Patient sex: M
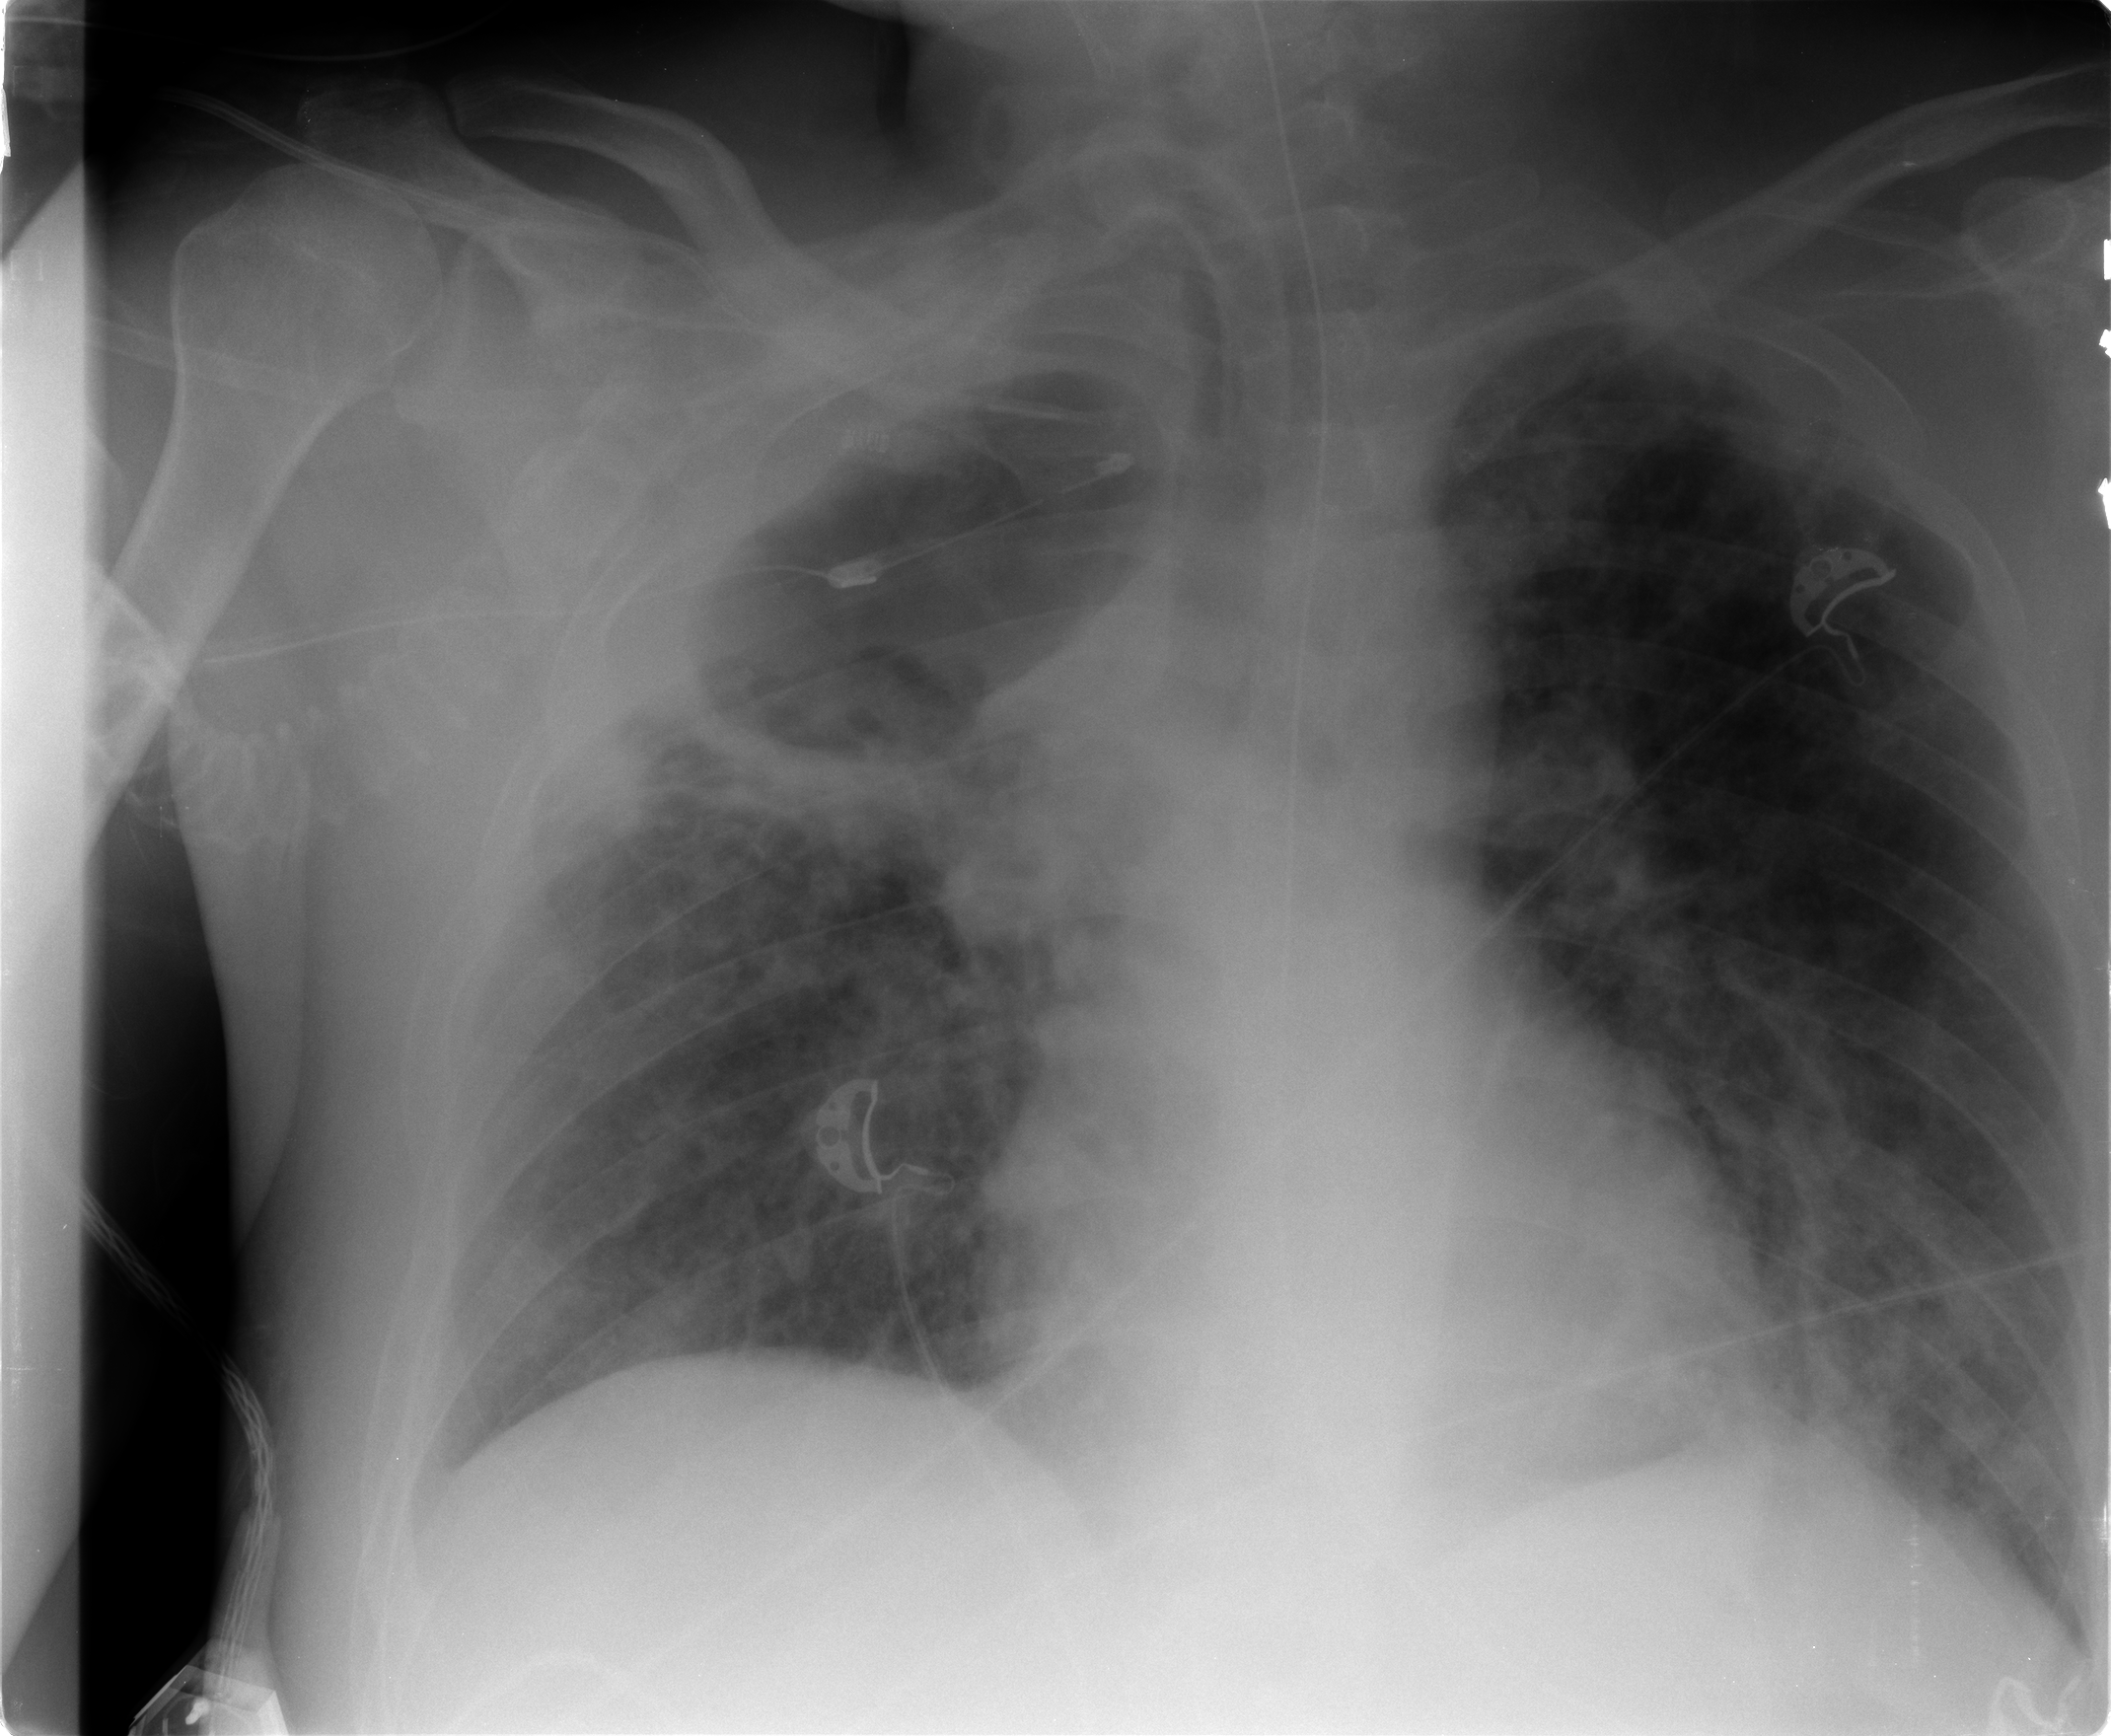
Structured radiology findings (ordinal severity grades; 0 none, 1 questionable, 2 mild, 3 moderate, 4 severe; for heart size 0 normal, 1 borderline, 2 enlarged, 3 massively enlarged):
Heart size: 1
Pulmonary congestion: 3
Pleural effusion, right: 1
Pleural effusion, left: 1
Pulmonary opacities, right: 2
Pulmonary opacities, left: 2
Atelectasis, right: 2
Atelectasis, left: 2